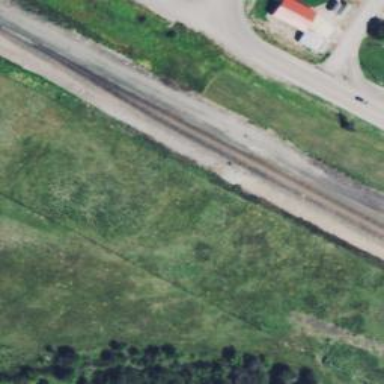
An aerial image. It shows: Railway siding for service.